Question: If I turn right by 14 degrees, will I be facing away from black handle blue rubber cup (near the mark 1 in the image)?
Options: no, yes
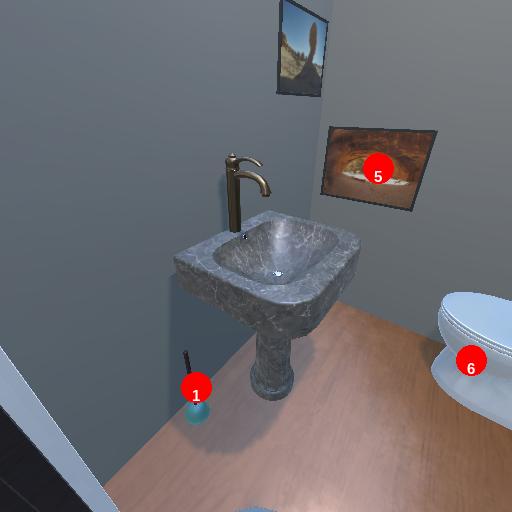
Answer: no